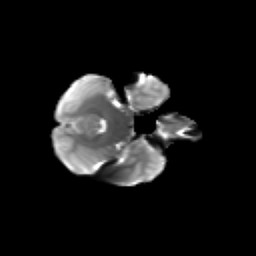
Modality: T2w
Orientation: axial
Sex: female
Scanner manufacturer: siemens
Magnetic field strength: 3 T
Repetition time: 5 s
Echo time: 0.071 s